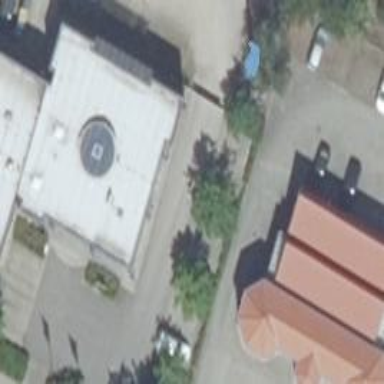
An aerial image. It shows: Building designated for vehicle inspection.